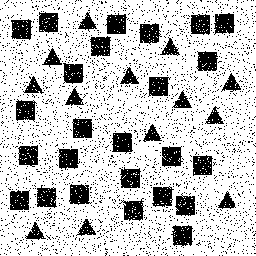
Squares: 25
Triangles: 13
Stars: 0
Total shapes: 38